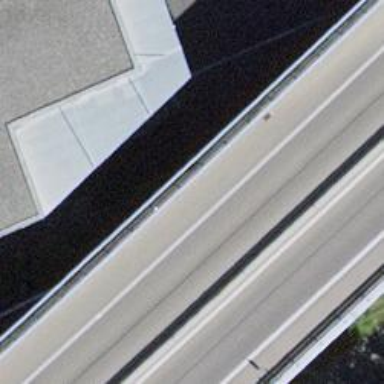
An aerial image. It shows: Road with steps.